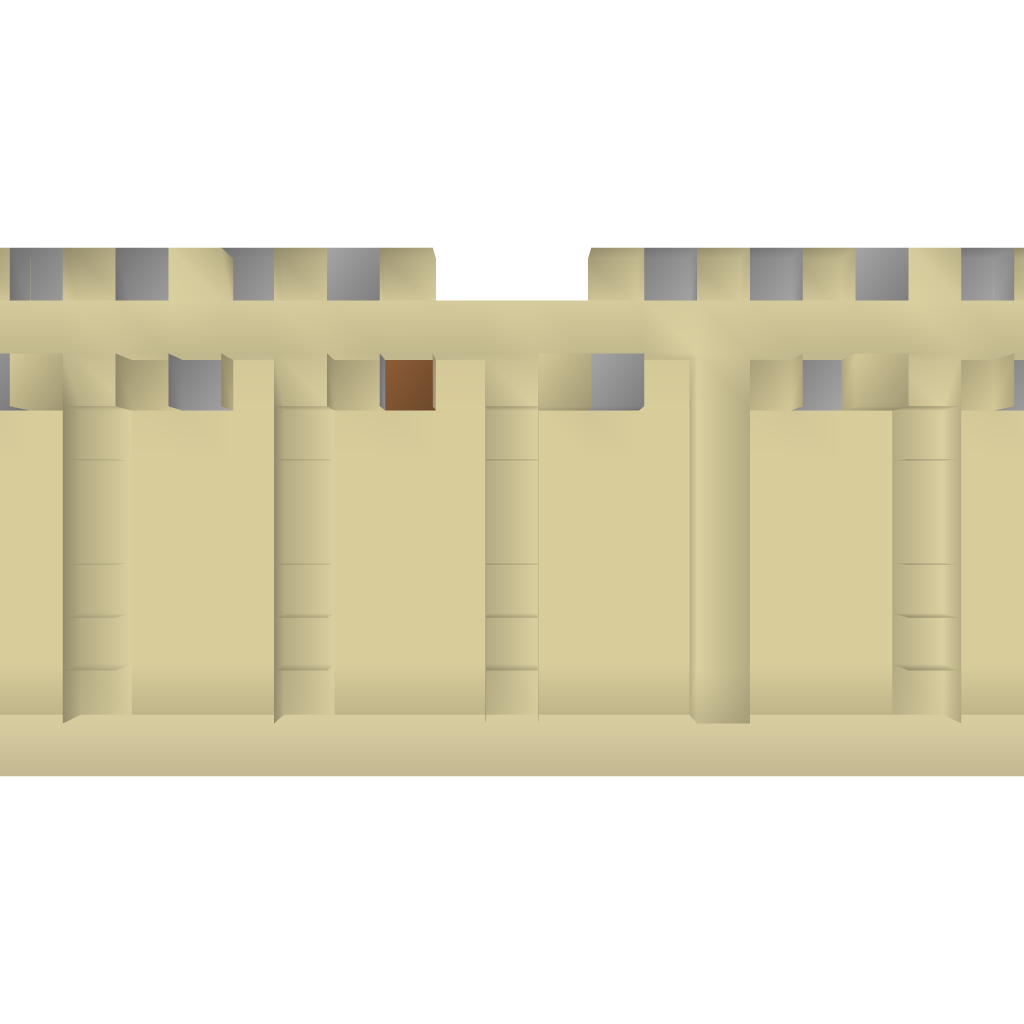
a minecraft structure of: Desert city canton